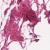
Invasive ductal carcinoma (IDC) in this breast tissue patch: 0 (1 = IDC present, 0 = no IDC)